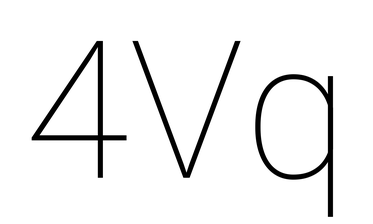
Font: Roboto_Thin